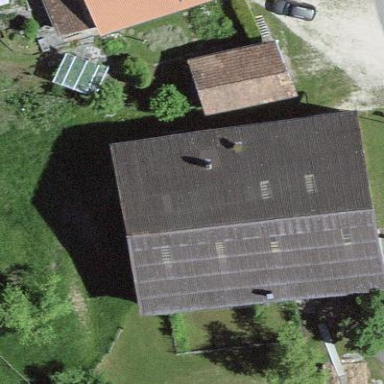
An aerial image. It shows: Farm building.